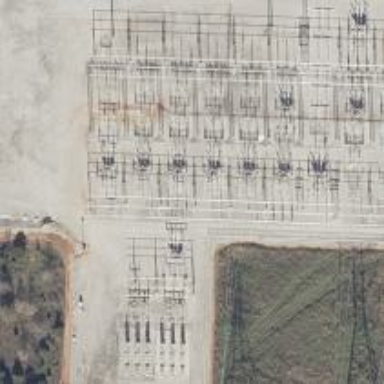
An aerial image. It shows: Switch used for power control.